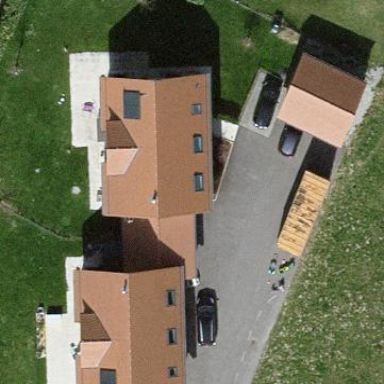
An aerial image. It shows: Simple and straightforward house.